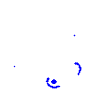
Particle: electron